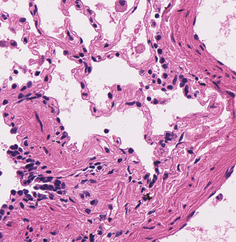
Tumor epithelial tissue: no
Tumor-associated stroma tissue: yes
Normal tissue: no